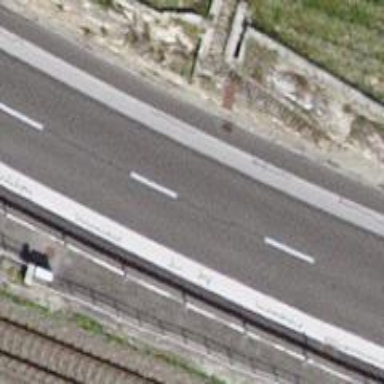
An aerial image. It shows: Primary road with asphalt surface and designated cycle lane.